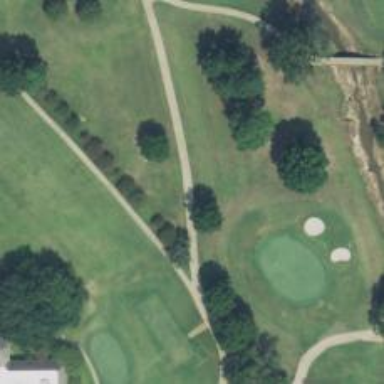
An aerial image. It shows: Path for golf carts.